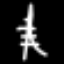
Label: The Eiffel Tower